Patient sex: F
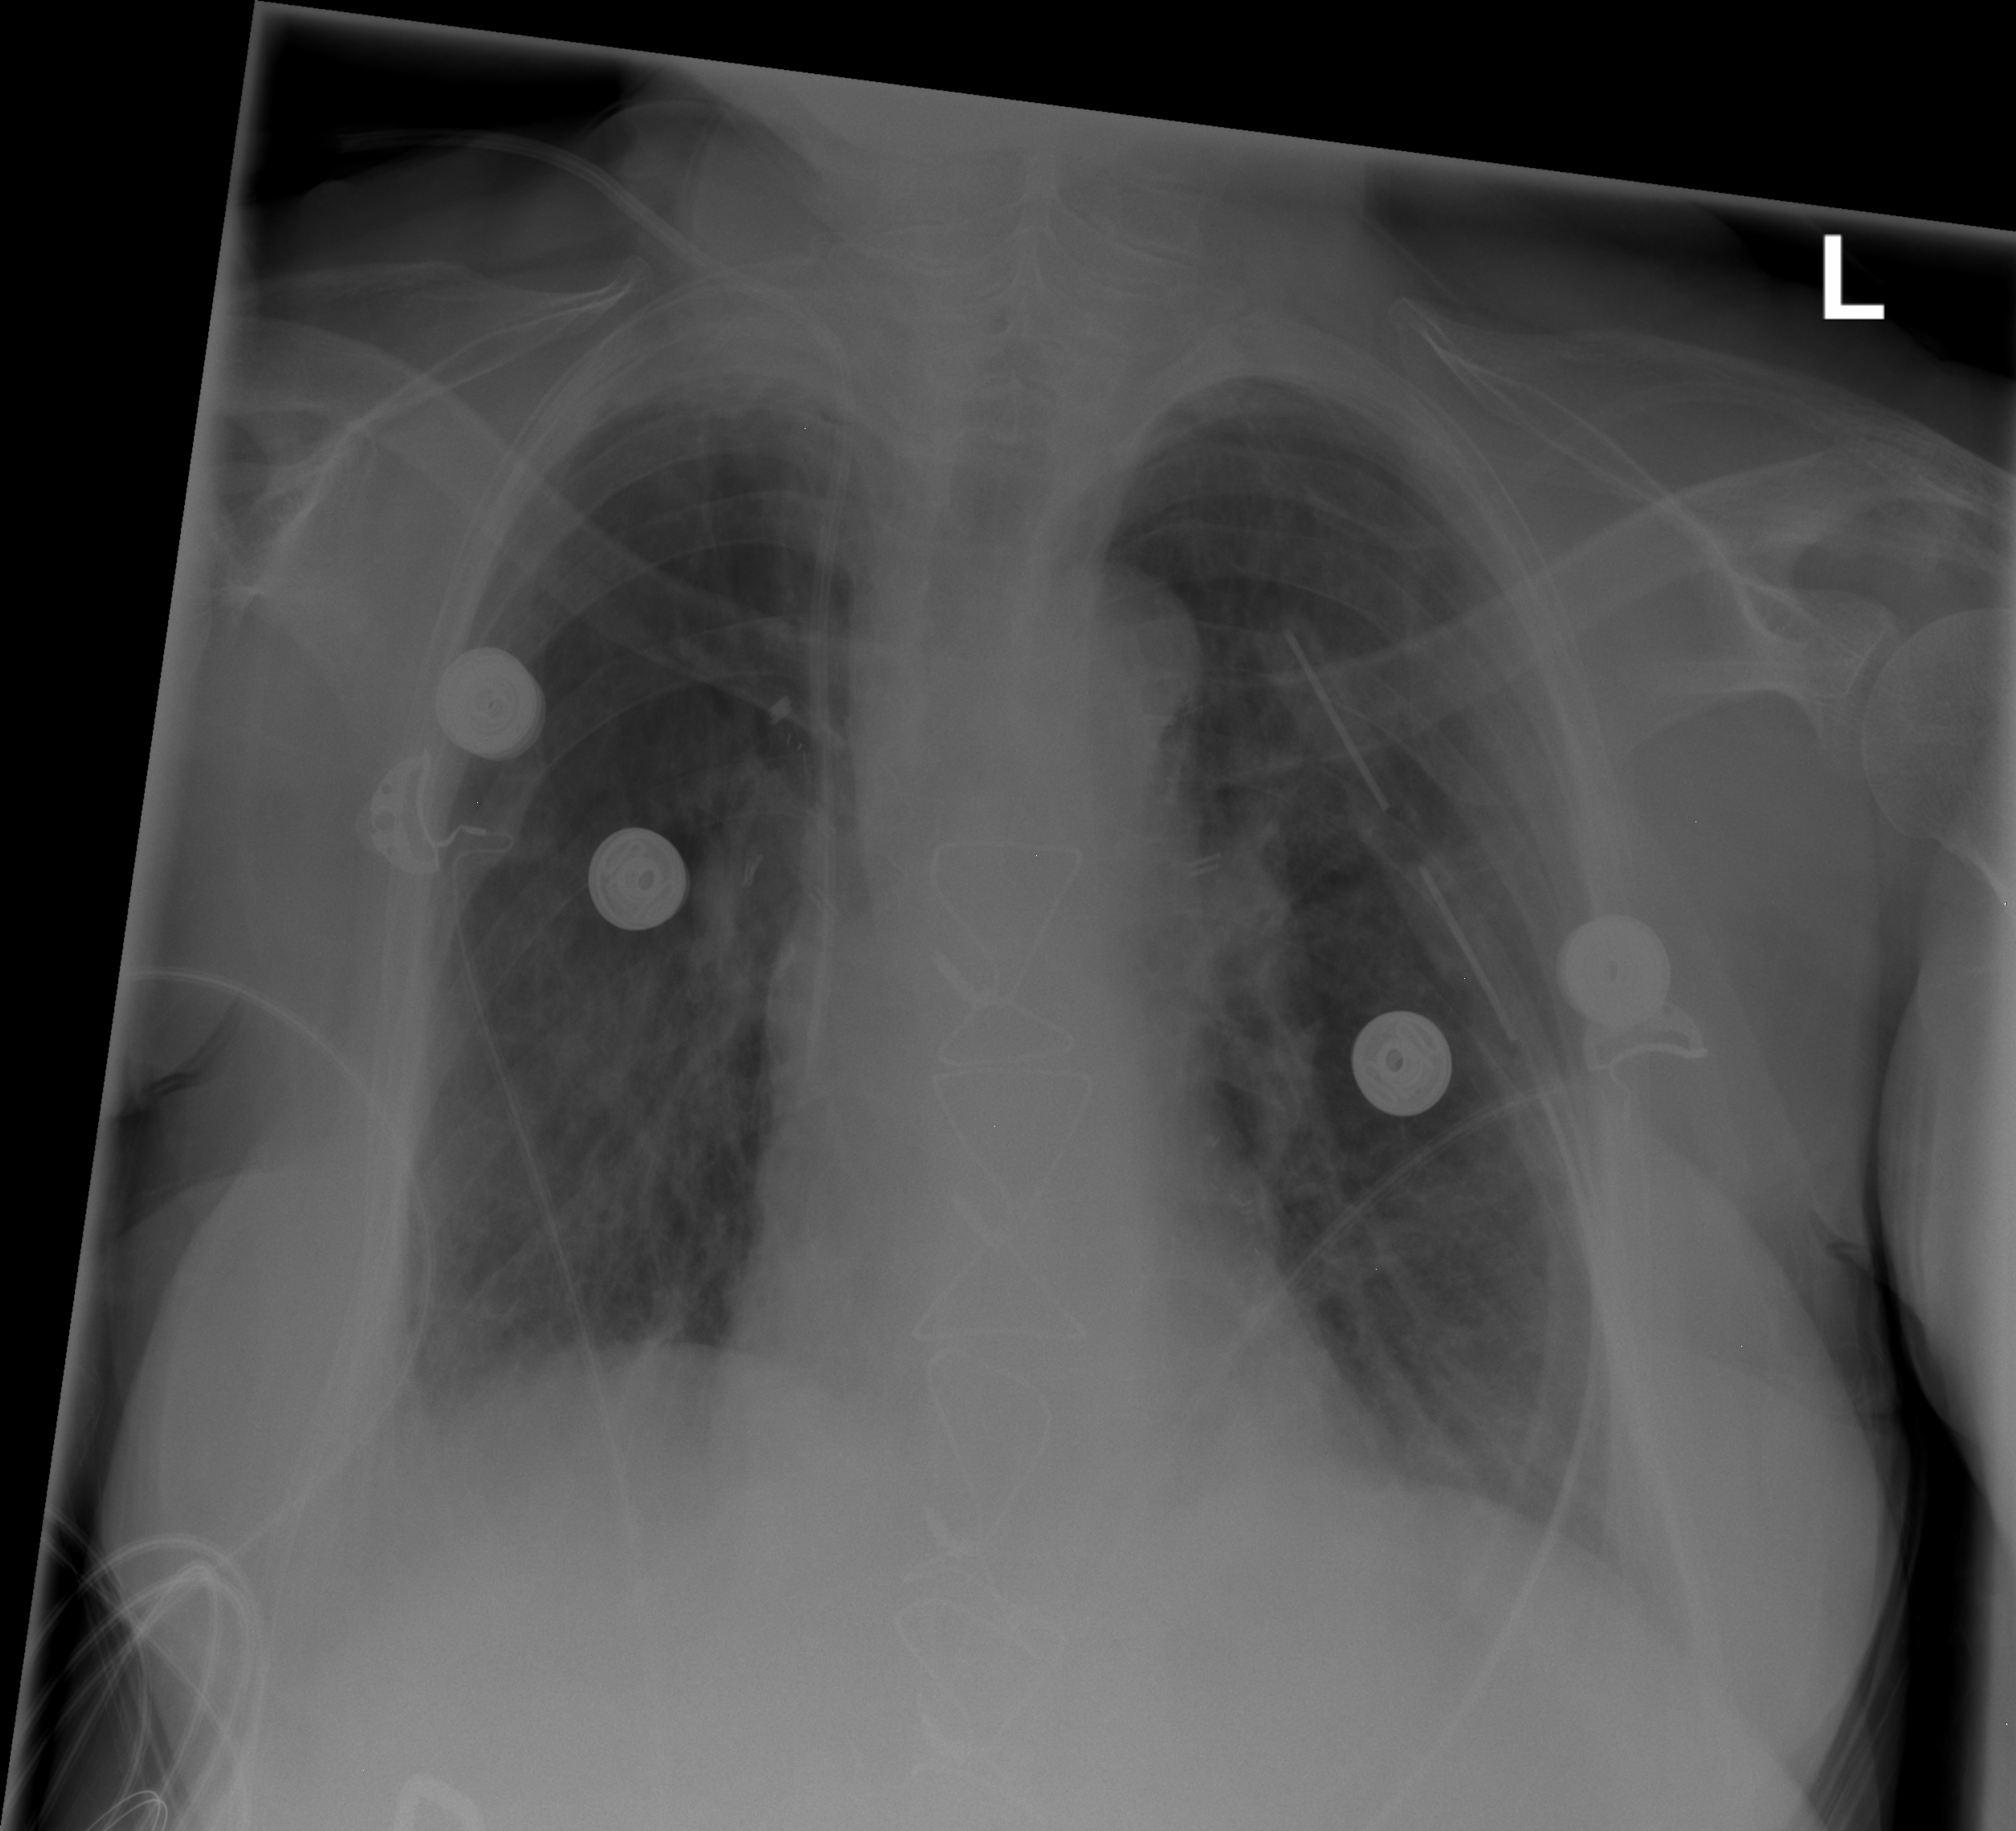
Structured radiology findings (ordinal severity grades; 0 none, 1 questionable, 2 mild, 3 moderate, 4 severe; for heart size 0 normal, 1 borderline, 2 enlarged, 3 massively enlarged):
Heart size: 0
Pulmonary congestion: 0
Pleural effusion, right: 1
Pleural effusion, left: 1
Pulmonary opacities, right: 0
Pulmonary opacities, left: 0
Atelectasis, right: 2
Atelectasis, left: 2